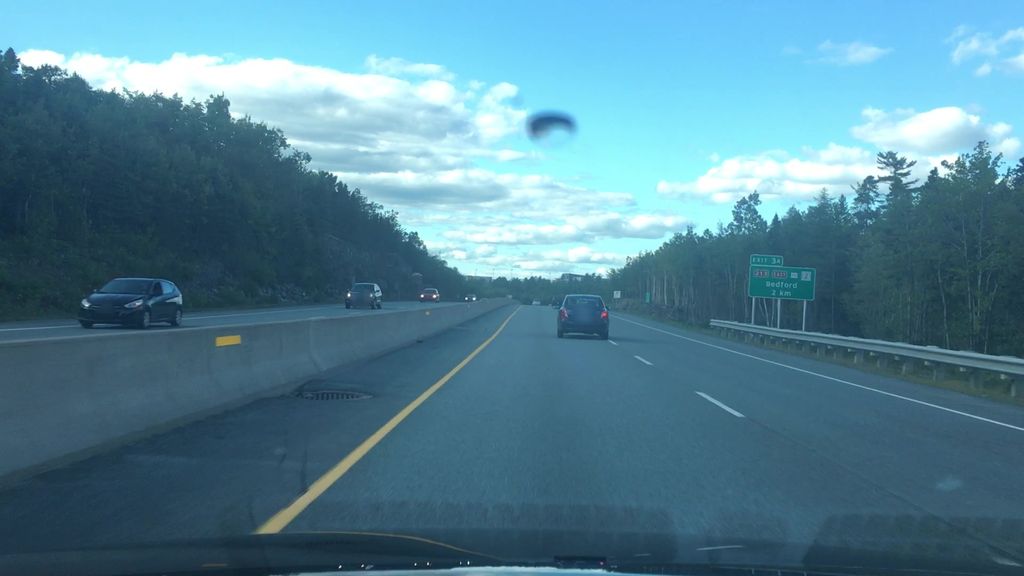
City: halifax